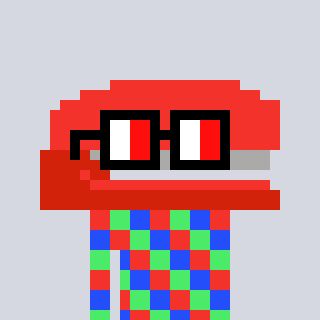
a pixel art character with square glasses with black frames and red eyes, a stapler-shaped head and a peachy-colored body on a cool background